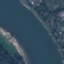
Land use / land cover: River